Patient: sex M, age 67
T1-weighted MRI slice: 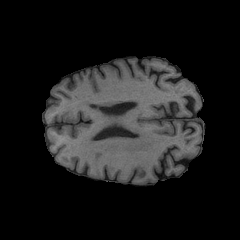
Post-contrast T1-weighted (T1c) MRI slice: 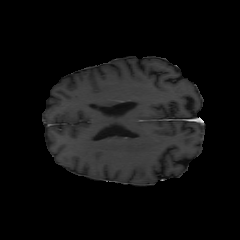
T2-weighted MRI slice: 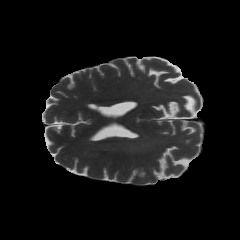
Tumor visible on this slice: yes
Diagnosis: Glioblastoma, IDH-wildtype
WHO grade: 4